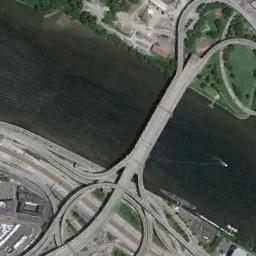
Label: bridge